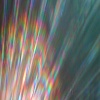
Label: sunburn